This plot shows a bearing's acceleration signal over time (raw waveform). Determine the bearing's health state. Answer with exactly one of: normal, inner_race, outer_race, ball.
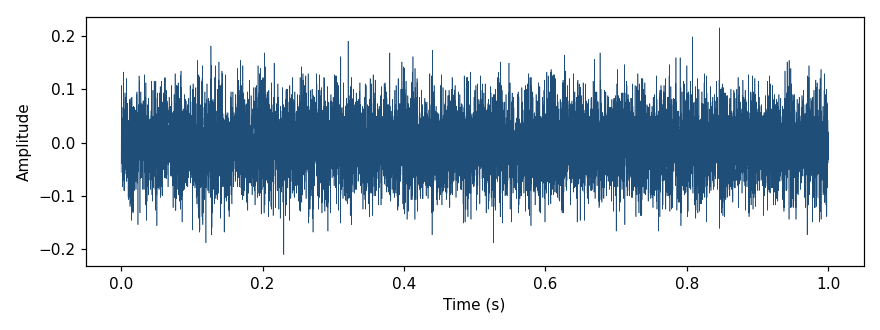
Answer: normal